Question: I would like to convert this image to gray scale in OpenCV and then find the settings to threshold it. I want to threshold the black spaces inside of the skull. Can someone write out a Python script using OpenCV?
I convert to grayscale with: gray = 'cv2.cvtColor(pic, cv2.COLOR_BGR2GRAY)'
When I do '(ret, thresh) = cv2.threshold(gray, 177, 255, cv2.THRESH_BINARY)' I get a black image.
When I do '(ret, thresh) = cv2.threshold(gray, 0, 255, cv2.THRESH_BINARY)' the whole head becomes a white blob.

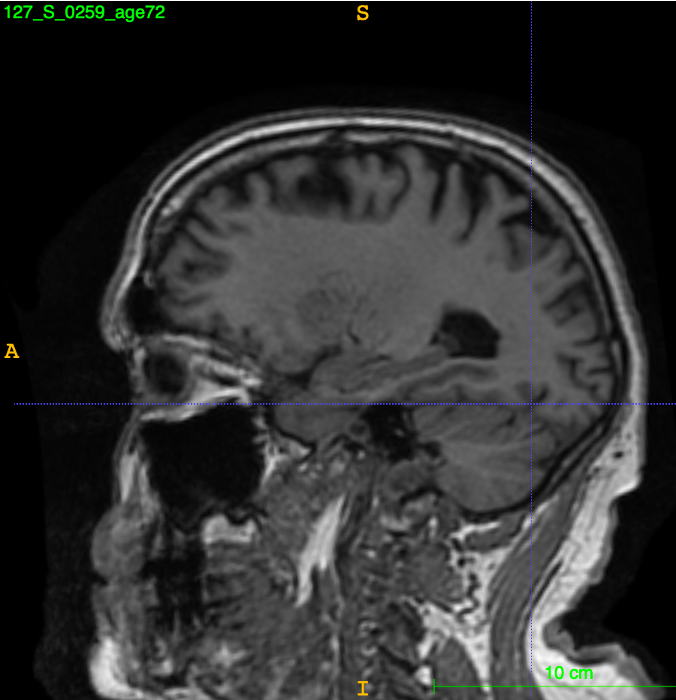
Answer: If i has understood your goal correctly, here is my proposal. It uses Otsu's Thresholding as @stateMachine has said.
'''
import cv2
im = cv2.imread("IScDg.png")
gray = cv2.cvtColor(im, cv2.COLOR_BGR2GRAY)
# Your first method
(_, thresh1) = cv2.threshold(gray, 177, 255, cv2.THRESH_BINARY)
# Your second method
(ret, thresh2) = cv2.threshold(gray, 0, 255, cv2.THRESH_BINARY)
# Proposed method
(_, thresh3) = cv2.threshold(gray, 0, 1, cv2.THRESH_BINARY | cv2.THRESH_OTSU)
'''
<URL>